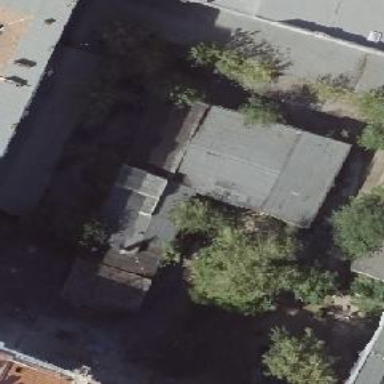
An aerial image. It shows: Garage building.